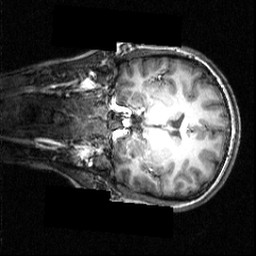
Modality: T1w
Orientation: coronal
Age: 21
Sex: female
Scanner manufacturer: siemens
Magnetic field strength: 3.951 T
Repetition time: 1.5 s
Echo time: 0.00335 s